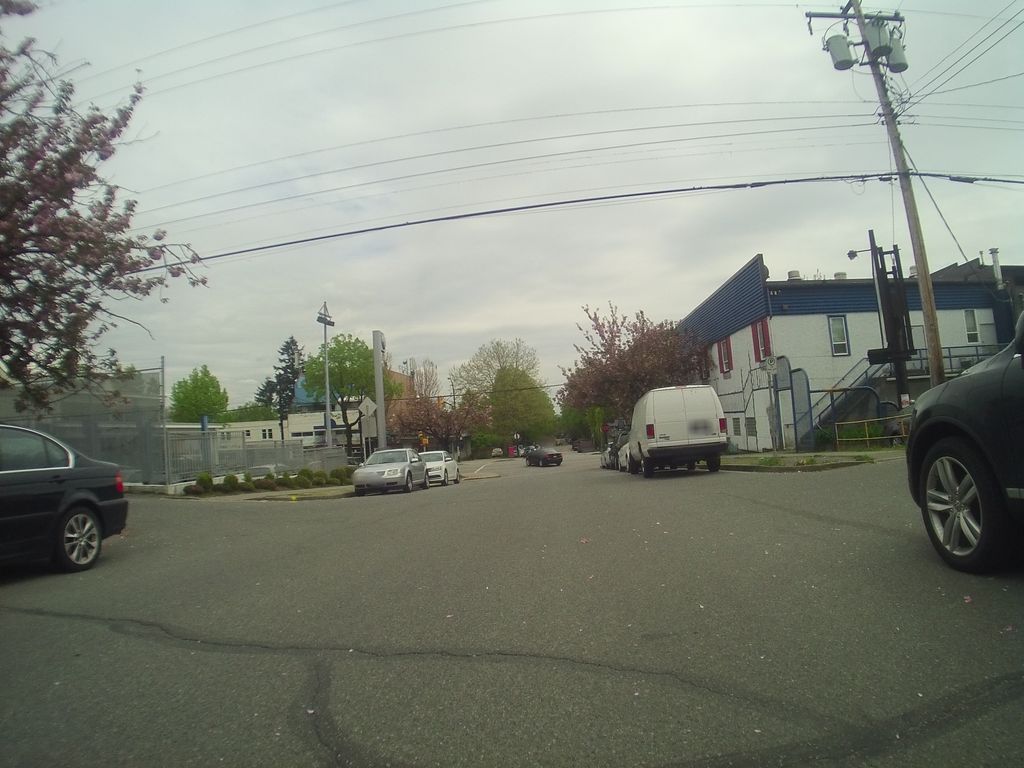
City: vancouver